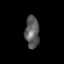
Tissue: prostate
Cell type: Fibroblasts
Senescence score: 0.8188
Nuclear area (px): 452
Mean DAPI intensity: 90.31